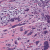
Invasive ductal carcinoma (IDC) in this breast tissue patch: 1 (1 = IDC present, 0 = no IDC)